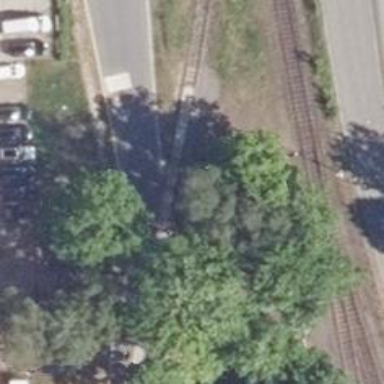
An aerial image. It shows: Railway switch.